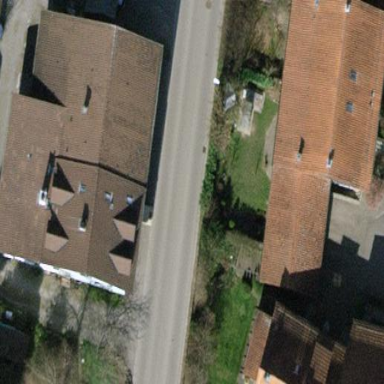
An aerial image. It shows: Semi-detached house with gabled roof.